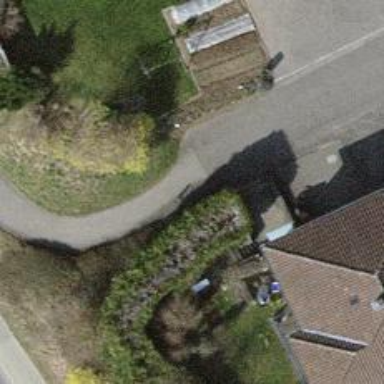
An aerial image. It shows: Bollard.